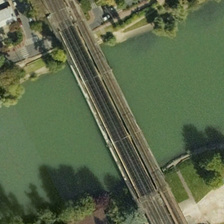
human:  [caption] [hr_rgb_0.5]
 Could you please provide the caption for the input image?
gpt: the wide bridge contains highway road and a railway road spans the wide river .

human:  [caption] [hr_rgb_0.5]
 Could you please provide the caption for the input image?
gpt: the river banks decorated with trees  grass and houses are connected by a bridge .

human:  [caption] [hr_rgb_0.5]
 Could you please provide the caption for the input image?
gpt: the bridge traverses the green river with trees on the river bank .

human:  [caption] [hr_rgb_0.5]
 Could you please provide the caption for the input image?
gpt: the river banks decorated with trees  grass and houses are connected by a bridge .

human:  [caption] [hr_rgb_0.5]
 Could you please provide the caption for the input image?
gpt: several buildings and some green trees are in two sides of a river with a bridge .